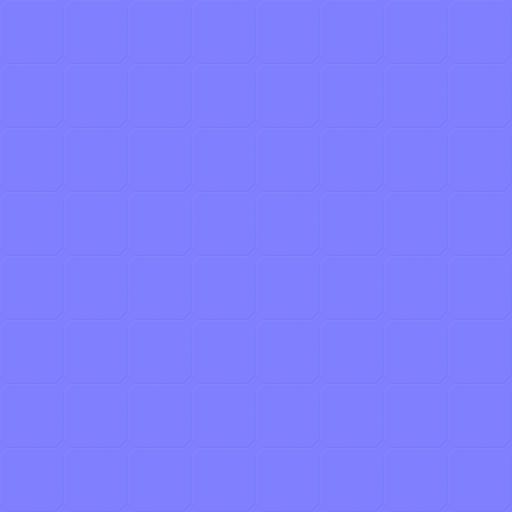
cell panel rough solar sun